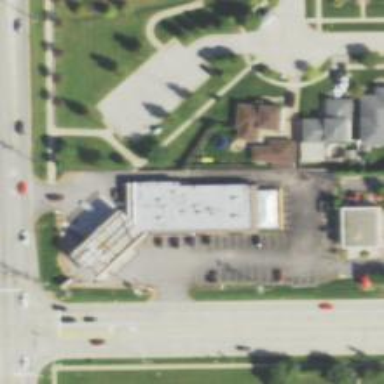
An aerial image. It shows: Convenience shop.